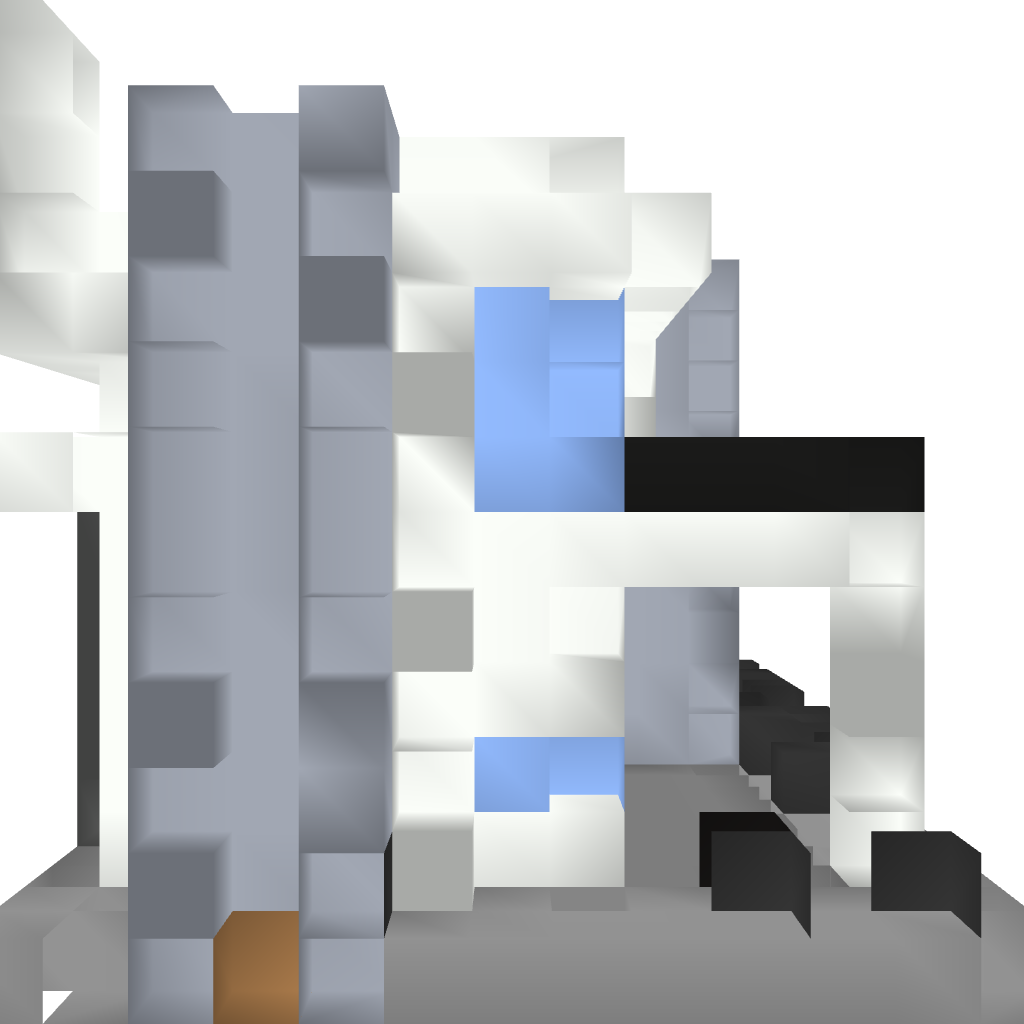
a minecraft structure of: Small Modern house DIY interior